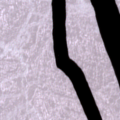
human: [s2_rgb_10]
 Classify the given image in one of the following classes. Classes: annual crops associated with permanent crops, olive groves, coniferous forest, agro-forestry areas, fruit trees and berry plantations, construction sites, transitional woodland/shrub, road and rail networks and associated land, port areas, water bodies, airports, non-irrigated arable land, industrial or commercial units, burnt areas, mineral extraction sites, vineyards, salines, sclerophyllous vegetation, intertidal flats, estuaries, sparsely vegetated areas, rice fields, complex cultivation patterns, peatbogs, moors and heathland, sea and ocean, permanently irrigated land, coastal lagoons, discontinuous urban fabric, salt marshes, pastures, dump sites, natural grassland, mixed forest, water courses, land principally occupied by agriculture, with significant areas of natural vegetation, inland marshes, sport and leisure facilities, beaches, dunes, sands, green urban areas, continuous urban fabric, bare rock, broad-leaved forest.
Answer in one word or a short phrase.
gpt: sea and ocean